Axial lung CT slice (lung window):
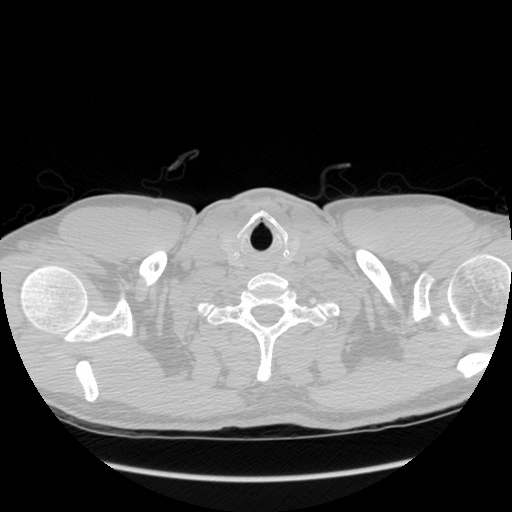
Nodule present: no